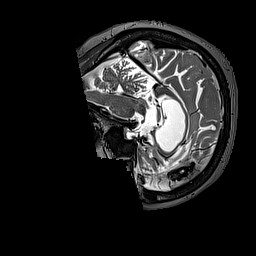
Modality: T2w
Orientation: sagittal
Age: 71
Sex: female
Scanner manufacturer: siemens
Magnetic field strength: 3 T
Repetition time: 3.2 s
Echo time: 0.567 s